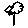
Label: flower